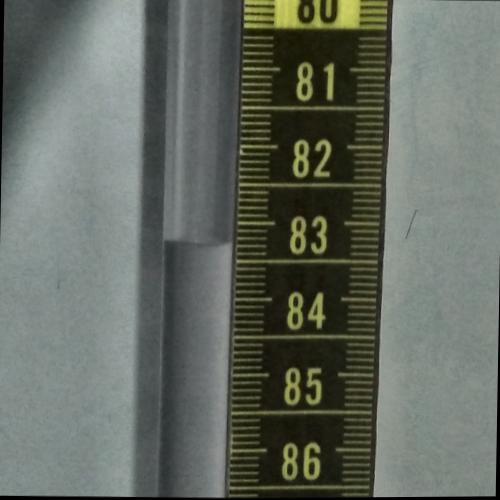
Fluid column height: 83.3 cm